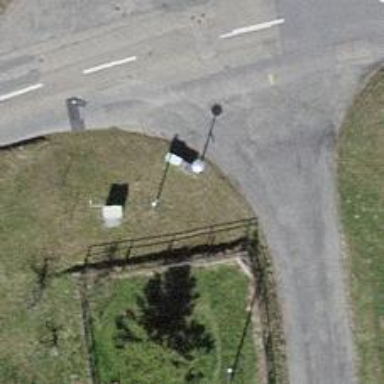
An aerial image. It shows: Guidepost with information.